Aerial crown-view tile of a tropical tree (Barro Colorado Island, Panama), acquired 20241014:
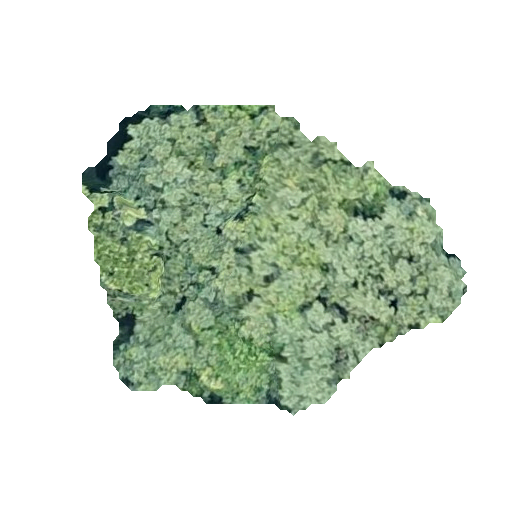
Species: Apeiba membranacea
GBIF accepted scientific name: Apeiba membranacea
Crown area: 129.706 m²